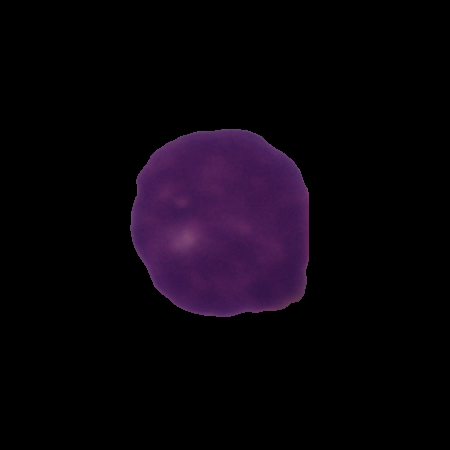
Label: healthy